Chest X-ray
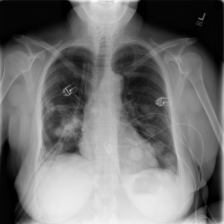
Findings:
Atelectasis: negative
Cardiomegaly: negative
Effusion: negative
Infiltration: negative
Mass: negative
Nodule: positive
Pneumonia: negative
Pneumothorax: positive
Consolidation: negative
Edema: negative
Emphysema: negative
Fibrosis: negative
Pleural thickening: negative
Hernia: negative